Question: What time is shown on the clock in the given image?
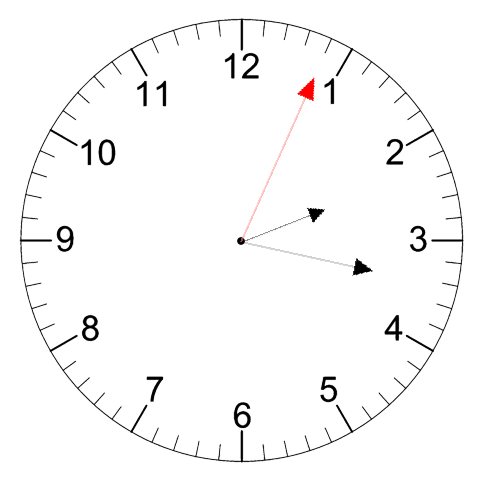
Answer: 02:17:04